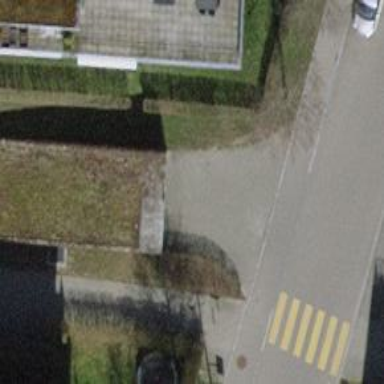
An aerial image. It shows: Parking entrance.